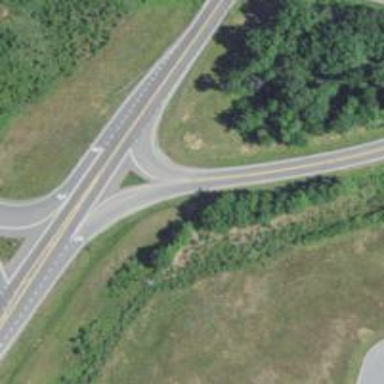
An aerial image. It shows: Cloverleaf junction with trunk link highway.